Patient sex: M
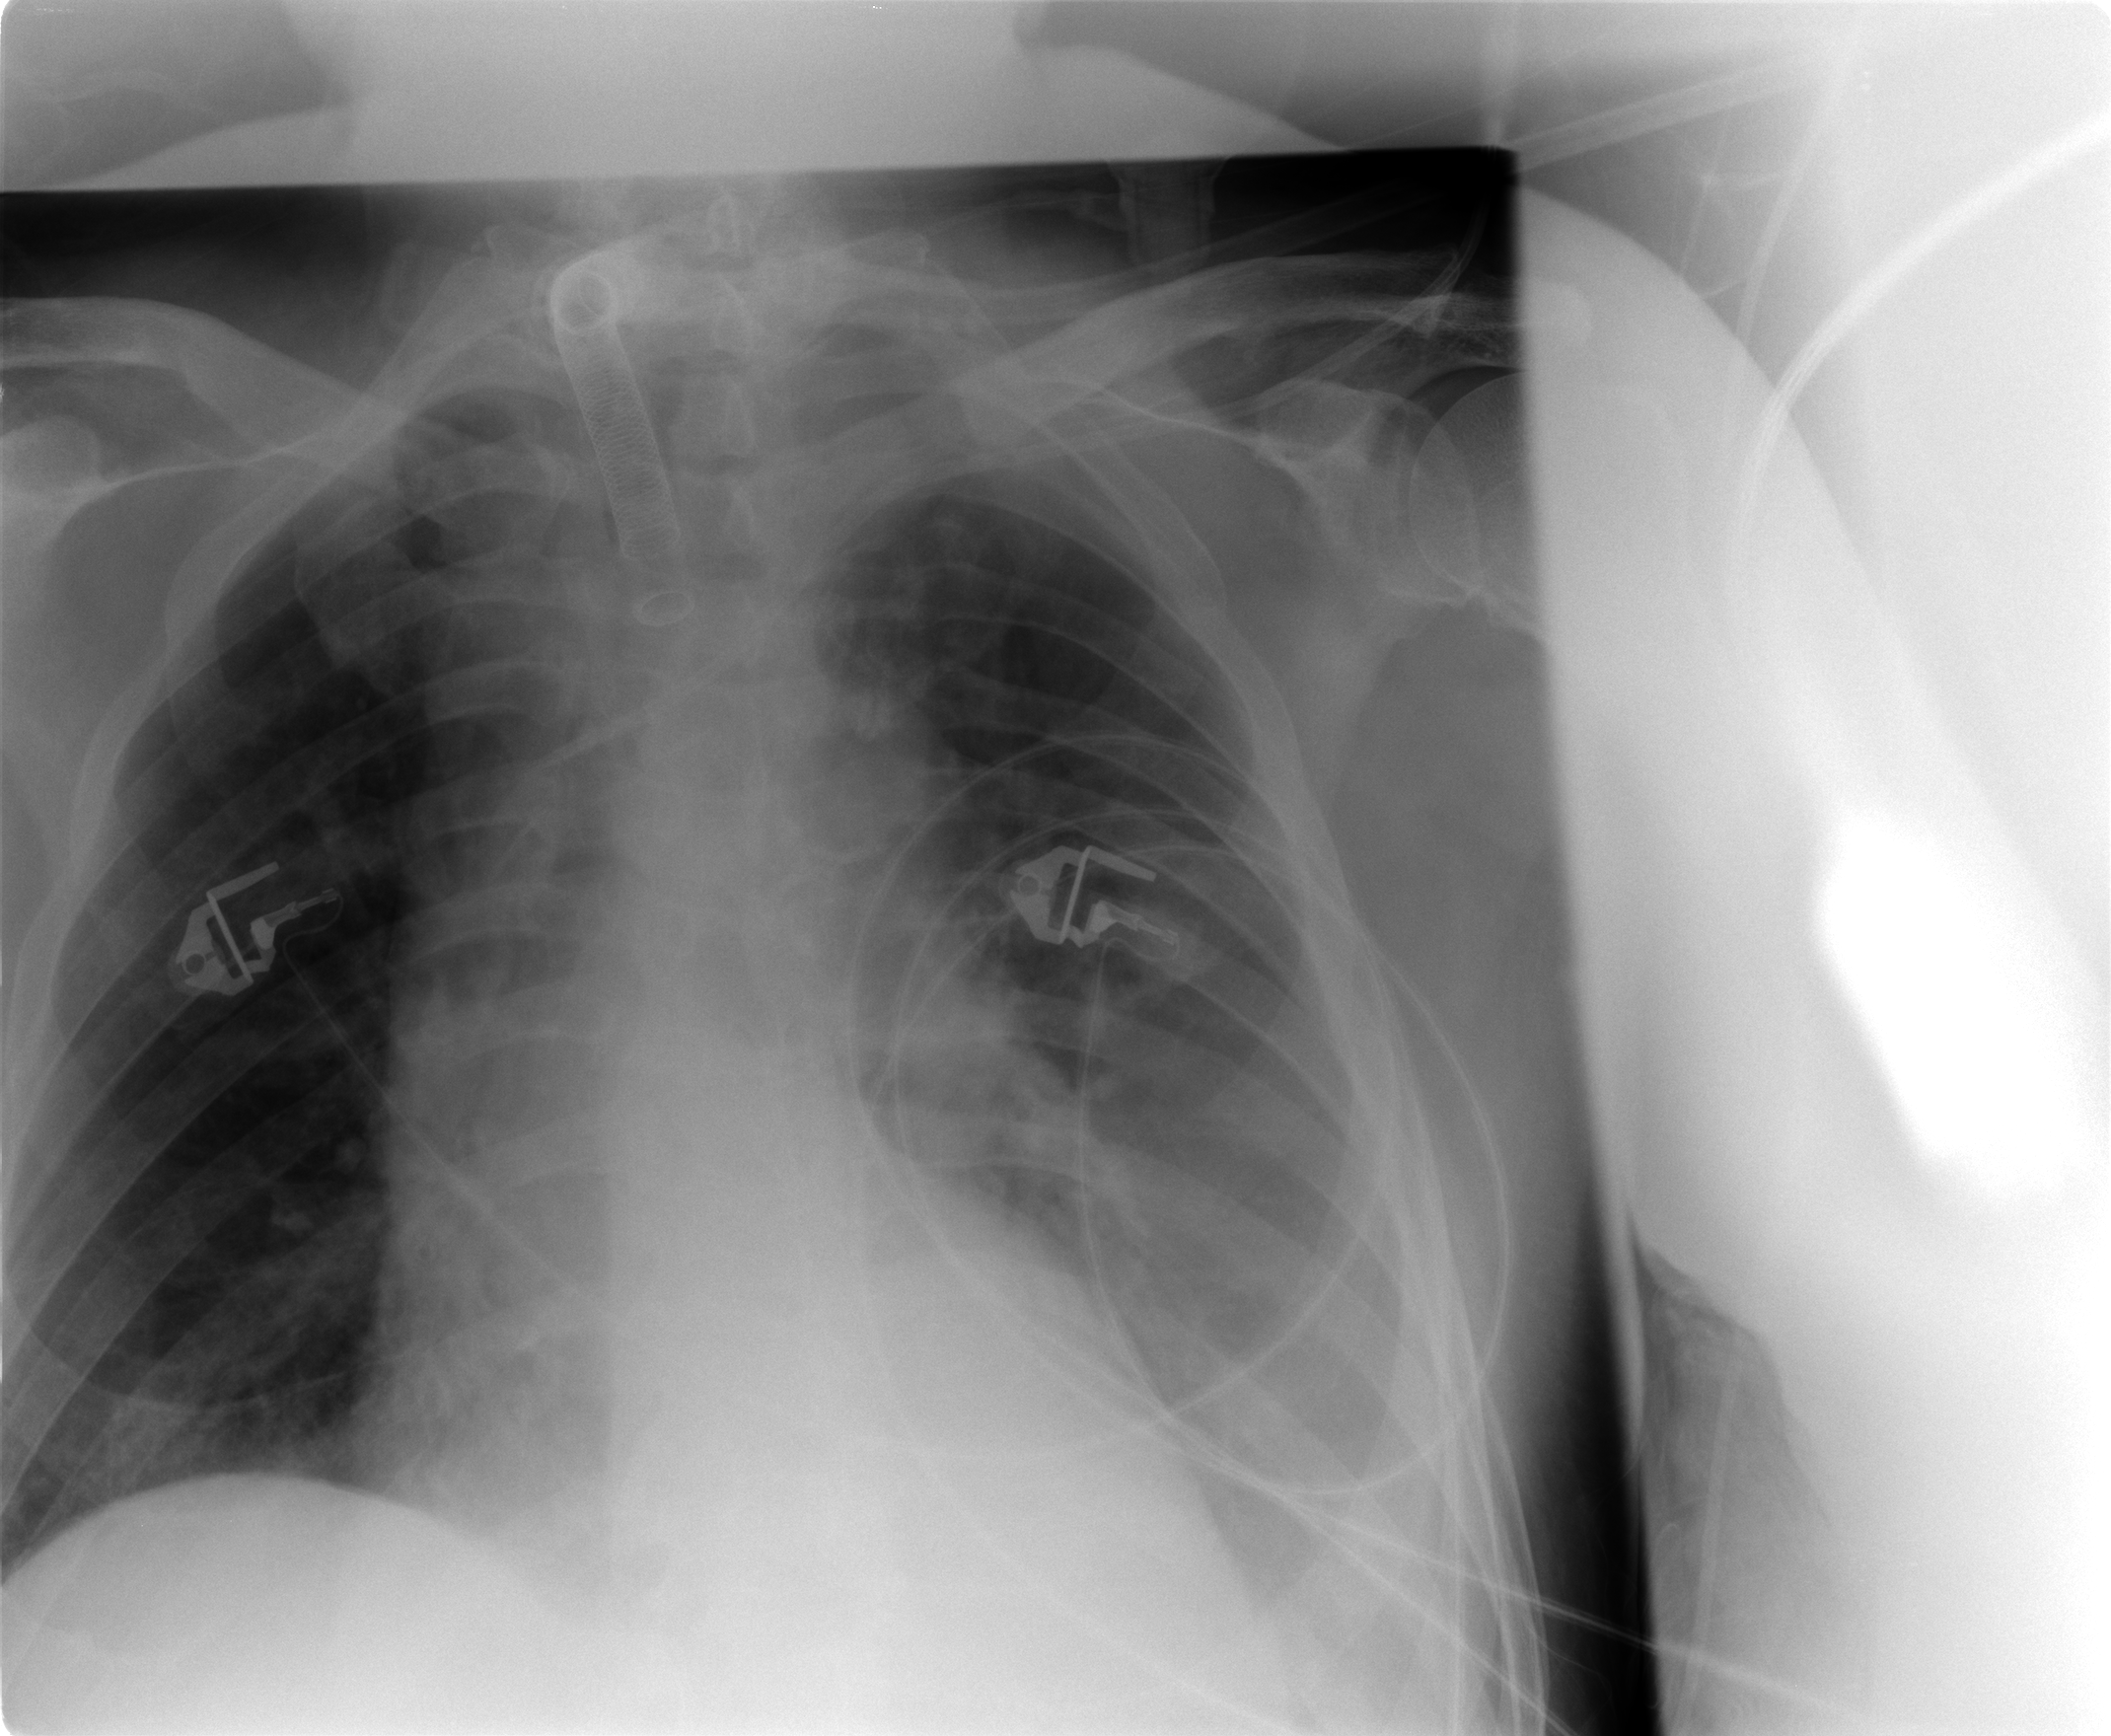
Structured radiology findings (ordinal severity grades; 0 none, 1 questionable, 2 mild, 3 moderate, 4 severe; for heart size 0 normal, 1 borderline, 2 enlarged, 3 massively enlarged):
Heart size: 2
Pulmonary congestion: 1
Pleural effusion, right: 0
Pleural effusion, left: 2
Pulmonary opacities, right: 0
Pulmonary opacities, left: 1
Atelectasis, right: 0
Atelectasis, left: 3